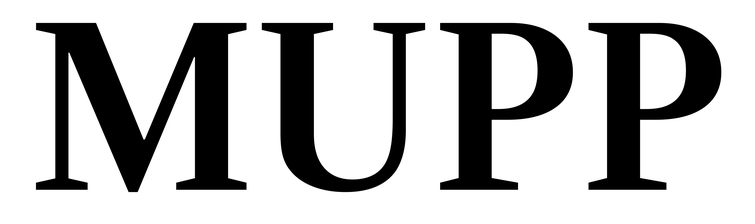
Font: LibreCaslonText_SemiBold